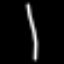
Label: line